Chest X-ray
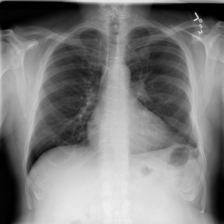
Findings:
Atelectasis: negative
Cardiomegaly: negative
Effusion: negative
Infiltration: negative
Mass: negative
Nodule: negative
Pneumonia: negative
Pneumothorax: negative
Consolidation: negative
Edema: negative
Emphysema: negative
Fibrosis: negative
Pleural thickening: positive
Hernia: negative